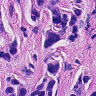
Metastatic tissue present: yes